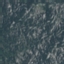
Land use / land cover class: HerbaceousVegetation